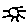
Label: sun